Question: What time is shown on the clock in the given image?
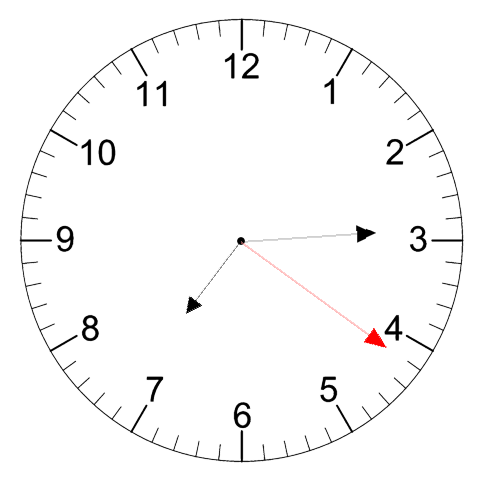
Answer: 07:14:21